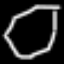
Label: octagon